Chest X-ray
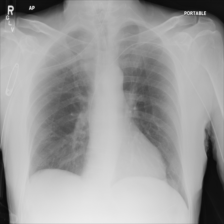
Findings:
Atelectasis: negative
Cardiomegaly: negative
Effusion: negative
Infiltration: negative
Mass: negative
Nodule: negative
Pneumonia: negative
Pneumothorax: negative
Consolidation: negative
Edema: negative
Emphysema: negative
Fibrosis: negative
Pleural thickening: negative
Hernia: negative